Field crop: maize
Growth stage: 2
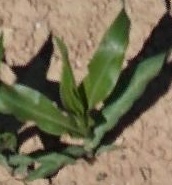
Species: maize